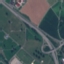
Label: Highway